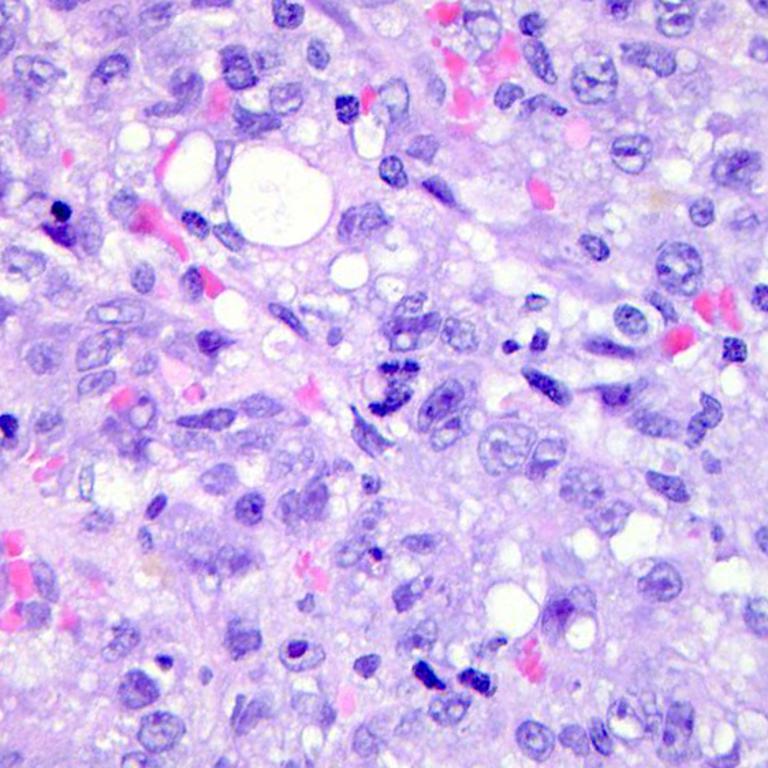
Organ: colon
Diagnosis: adenocarcinomas